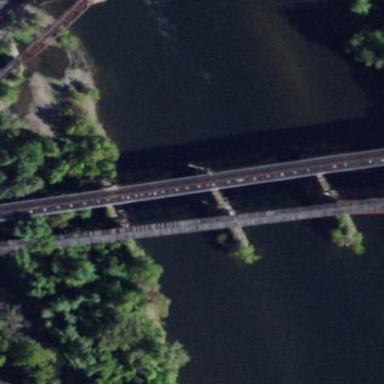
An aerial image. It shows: Man-made bridge.